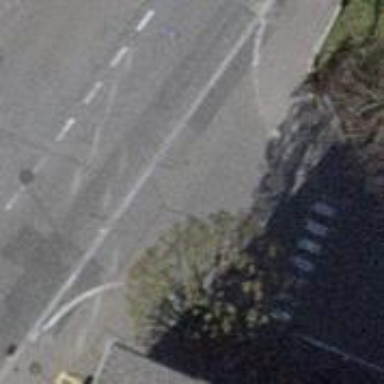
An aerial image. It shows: Unmarked crossing with traffic calming table.